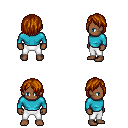
a pixel art fantasy rpg character, male body template, human, dark skin, teal long-sleeve shirt, white pants, brunette bangs hairstyle, four views (front, back, left, right), 2x2 character sprite sheet, small pixel art, hard edges, no anti-aliasing